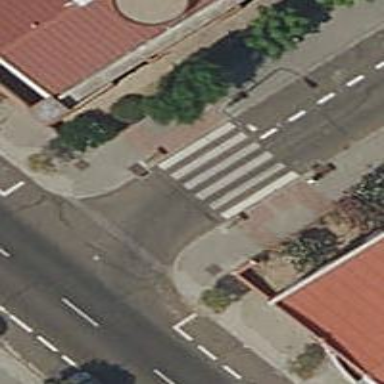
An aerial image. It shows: Zebra crossing on the road.